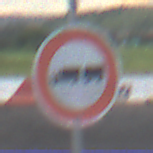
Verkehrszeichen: VerbotLastkraftwagenMitAnhaenger
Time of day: MorningAfternoon
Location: Outdoor (RoadRail)
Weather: PartlyCloudy
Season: NotSpecified
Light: Natural